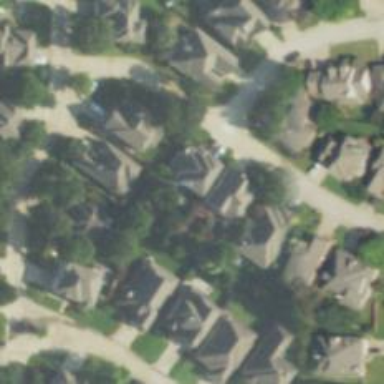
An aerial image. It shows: Neighborhood.